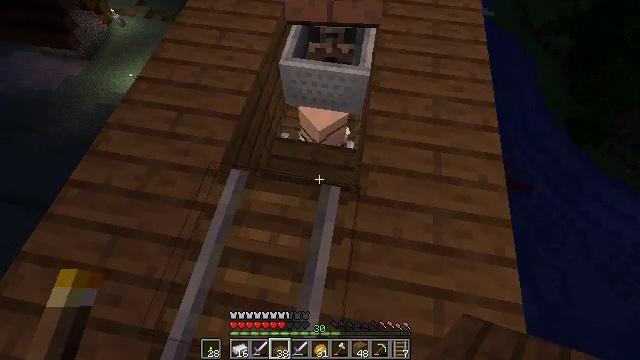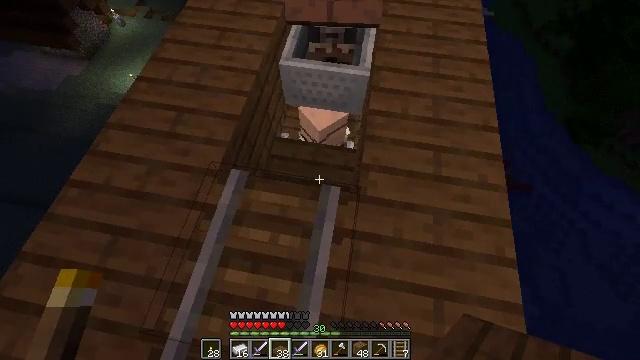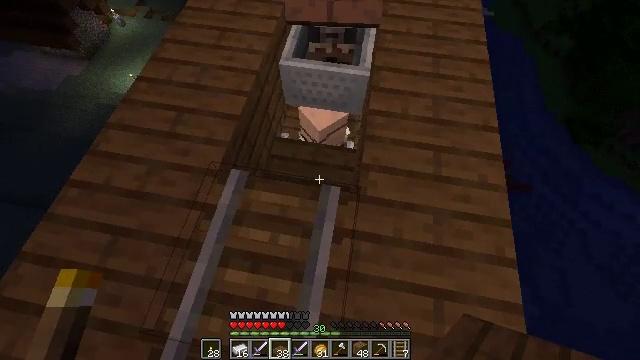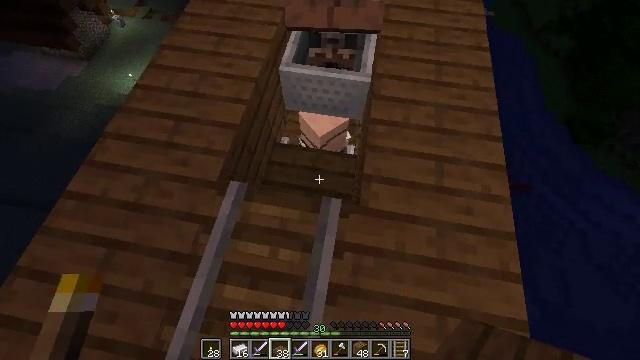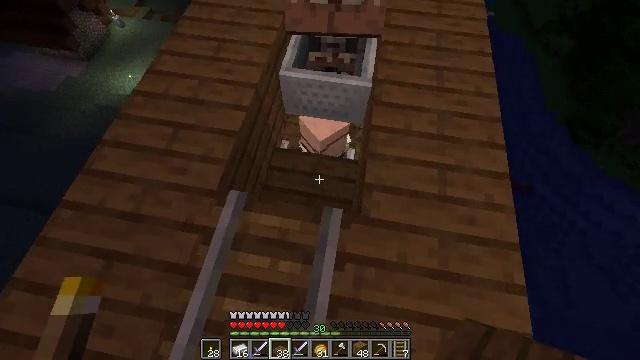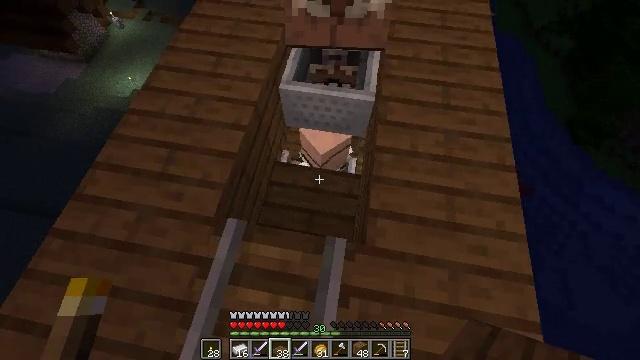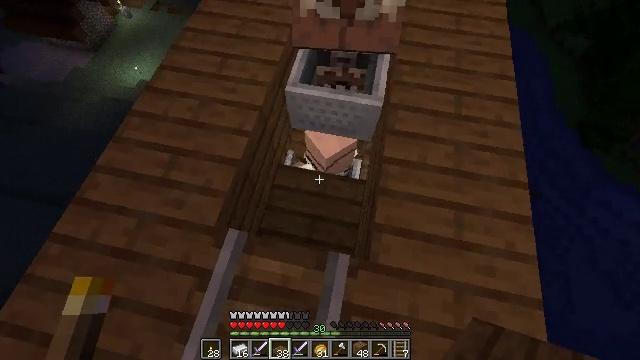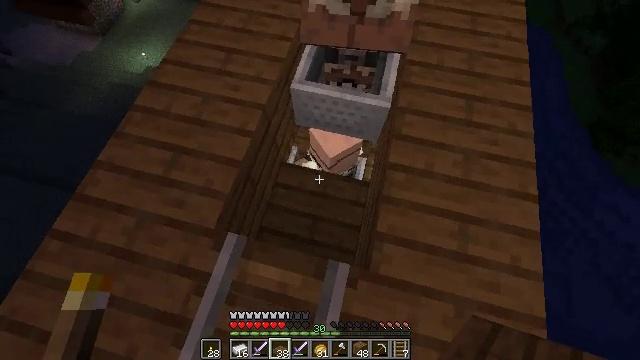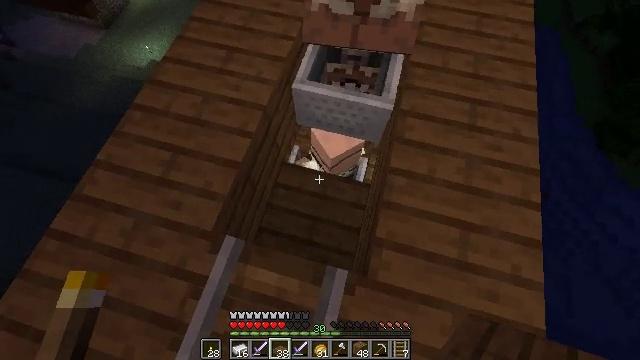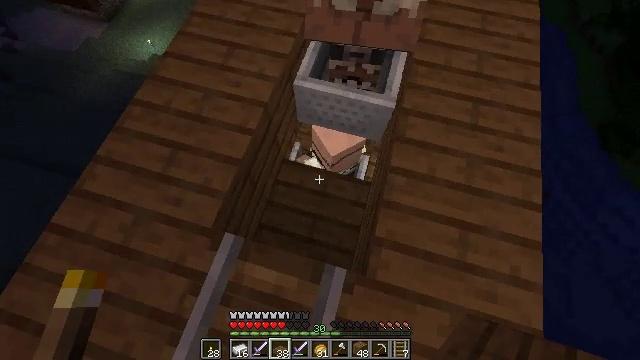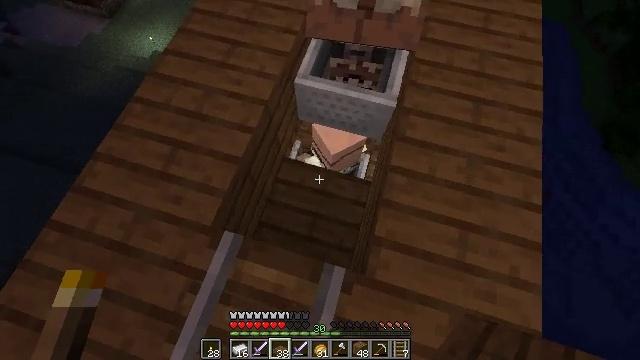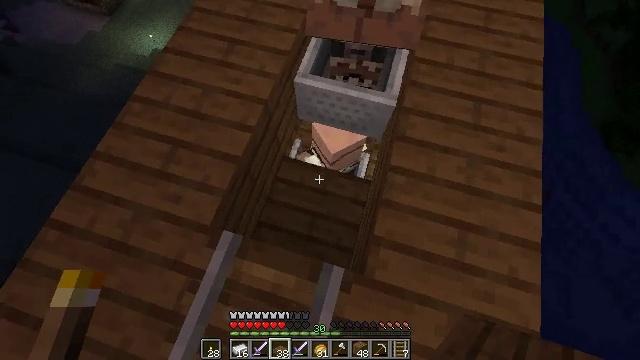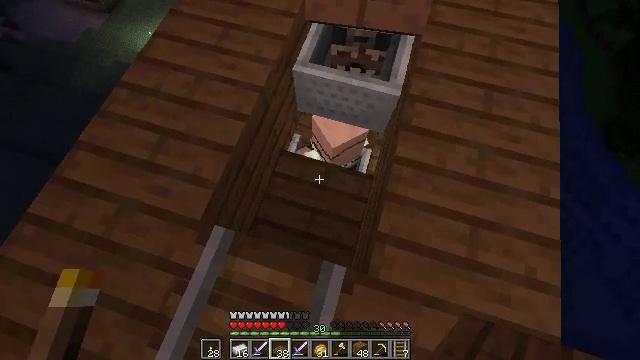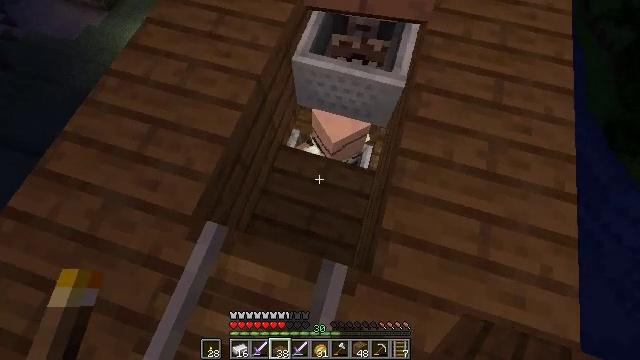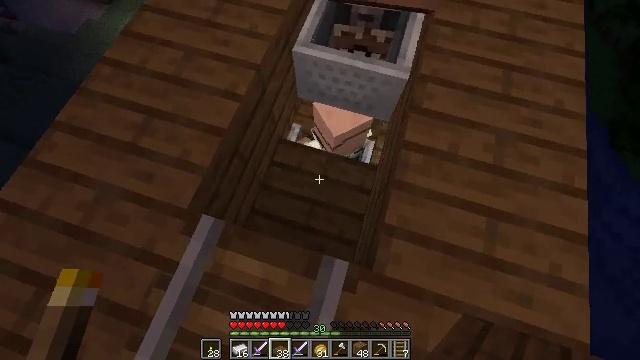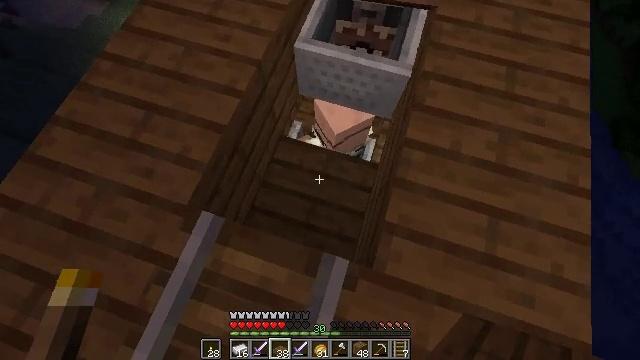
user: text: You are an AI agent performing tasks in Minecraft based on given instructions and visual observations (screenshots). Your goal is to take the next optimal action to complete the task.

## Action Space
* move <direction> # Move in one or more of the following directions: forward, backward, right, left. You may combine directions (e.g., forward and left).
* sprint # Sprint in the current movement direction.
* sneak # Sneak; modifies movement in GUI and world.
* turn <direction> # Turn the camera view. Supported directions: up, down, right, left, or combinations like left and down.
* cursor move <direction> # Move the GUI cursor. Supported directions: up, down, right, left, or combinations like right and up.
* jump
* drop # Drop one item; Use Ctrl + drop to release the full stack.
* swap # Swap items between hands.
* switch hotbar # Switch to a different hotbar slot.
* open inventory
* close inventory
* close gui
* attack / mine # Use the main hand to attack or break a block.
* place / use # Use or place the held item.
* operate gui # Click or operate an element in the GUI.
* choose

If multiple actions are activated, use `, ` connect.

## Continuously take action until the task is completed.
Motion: motion action
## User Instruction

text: Collect the spruce slab.
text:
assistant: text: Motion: no_op
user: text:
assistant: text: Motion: no_op
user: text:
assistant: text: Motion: move forward
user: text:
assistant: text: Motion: move forward
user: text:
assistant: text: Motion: move forward
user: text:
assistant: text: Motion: turn left and down
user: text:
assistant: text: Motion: turn left and down
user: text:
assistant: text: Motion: turn left
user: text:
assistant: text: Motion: no_op
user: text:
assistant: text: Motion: no_op
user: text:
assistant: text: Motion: sneak
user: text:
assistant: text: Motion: sneak
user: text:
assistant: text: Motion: sneak
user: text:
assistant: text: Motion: sneak
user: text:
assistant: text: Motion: sneak
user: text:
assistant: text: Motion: sneak
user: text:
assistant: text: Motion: move forward, sneak, turn left
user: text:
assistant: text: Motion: move forward, sneak, turn left and down
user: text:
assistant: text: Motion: move forward, sneak, turn left and down
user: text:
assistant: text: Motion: move forward, sneak, turn left
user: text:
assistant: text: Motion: sneak
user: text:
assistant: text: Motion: sneak
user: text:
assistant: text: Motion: sneak
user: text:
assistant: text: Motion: sneak
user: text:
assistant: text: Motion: sneak
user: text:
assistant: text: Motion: sneak
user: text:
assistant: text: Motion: sneak
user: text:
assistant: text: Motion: sneak
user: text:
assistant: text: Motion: sneak
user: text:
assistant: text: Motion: sneak